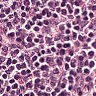
Metastatic tissue present: no